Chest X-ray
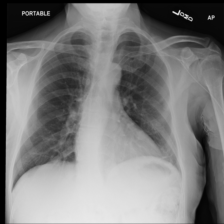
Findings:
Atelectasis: positive
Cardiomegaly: negative
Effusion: negative
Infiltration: negative
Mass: negative
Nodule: negative
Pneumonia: negative
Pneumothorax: negative
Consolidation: negative
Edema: negative
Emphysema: negative
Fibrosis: negative
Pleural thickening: negative
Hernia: negative